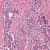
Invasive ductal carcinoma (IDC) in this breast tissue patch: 1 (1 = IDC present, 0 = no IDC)